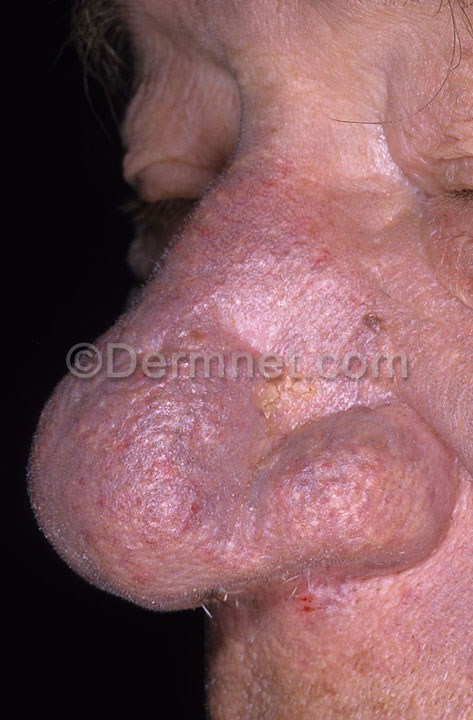
Disease: Acne and Rosacea Photos